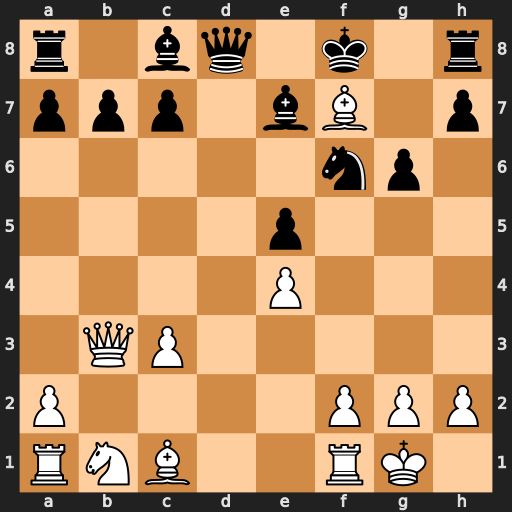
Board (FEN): r1bq1k1r/ppp1bB1p/5np1/4p3/4P3/1QP5/P4PPP/RNB2RK1
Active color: w
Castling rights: -
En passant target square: -
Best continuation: Bh6#